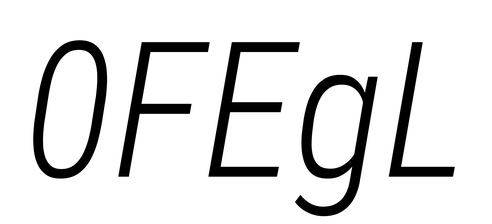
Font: Roboto-Italic_Condensed_Light_Italic